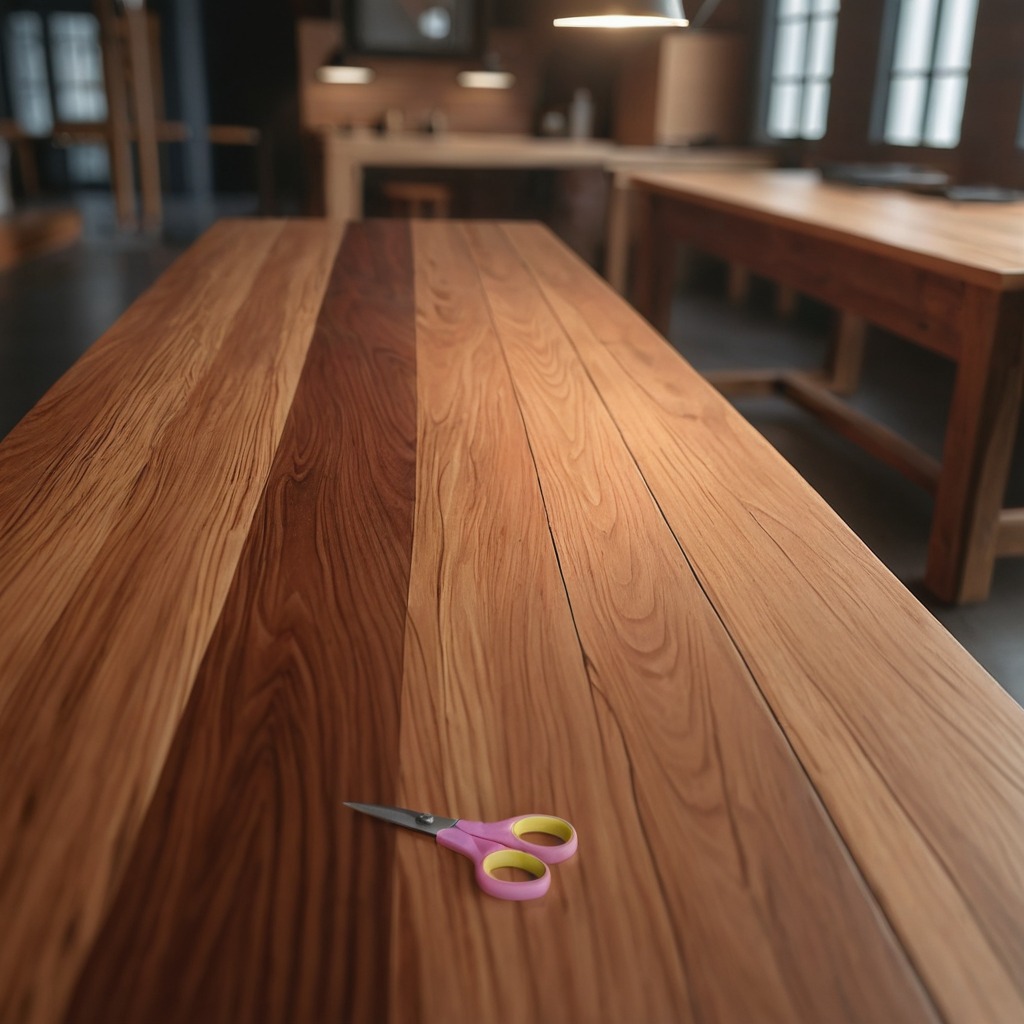
A scissor is lying on the wooden table.